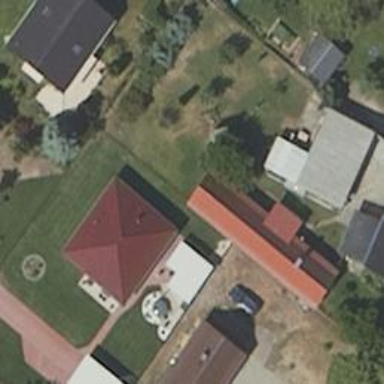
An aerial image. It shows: Shed building.